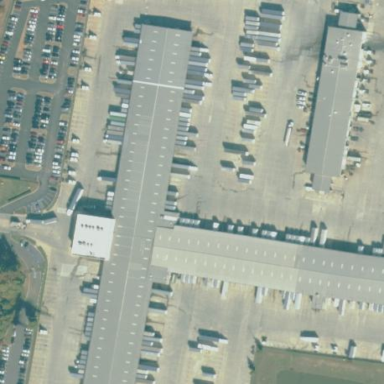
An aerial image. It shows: Warehouse.